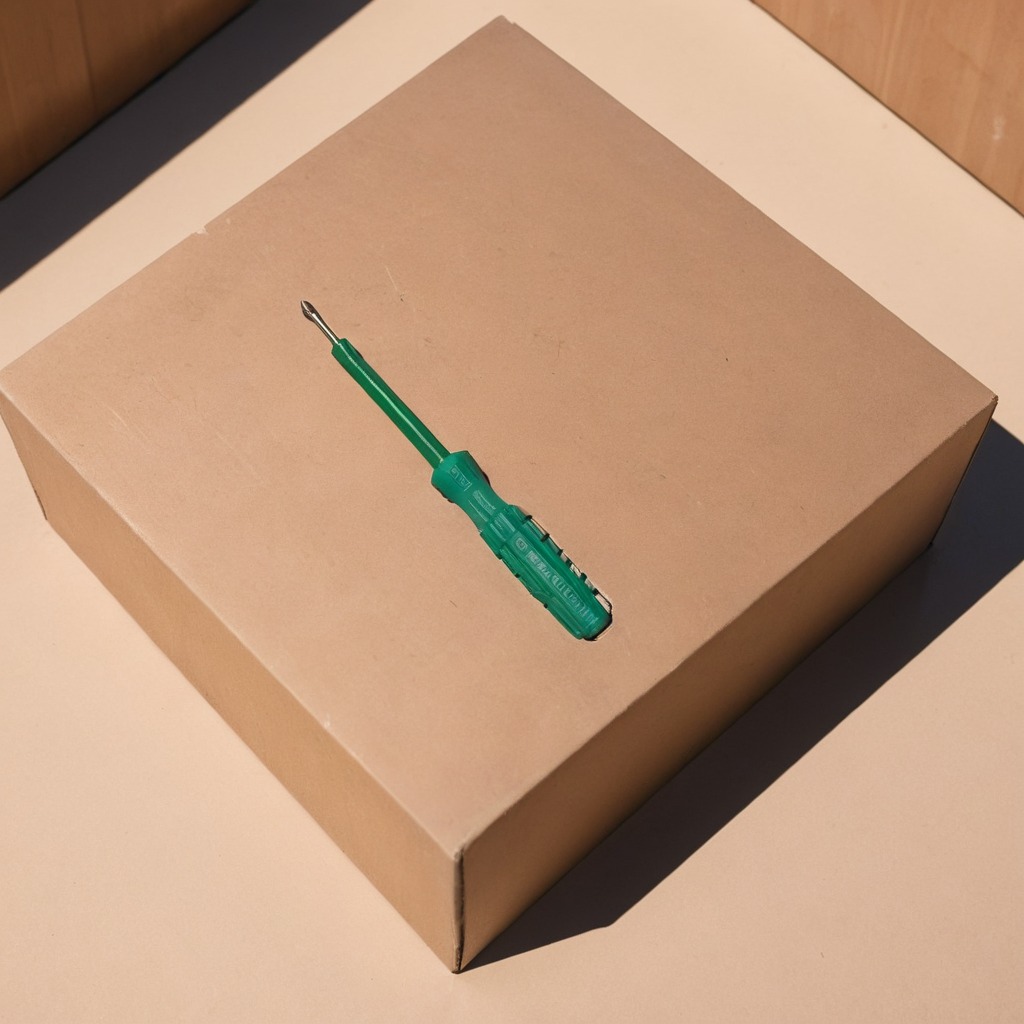
A screwdriver is lying on the clean dry cardboard box surface in an outdoor workshop during daytime bright natural light soft shadows slightly creased but